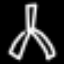
Label: The Eiffel Tower